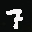
Label: 7